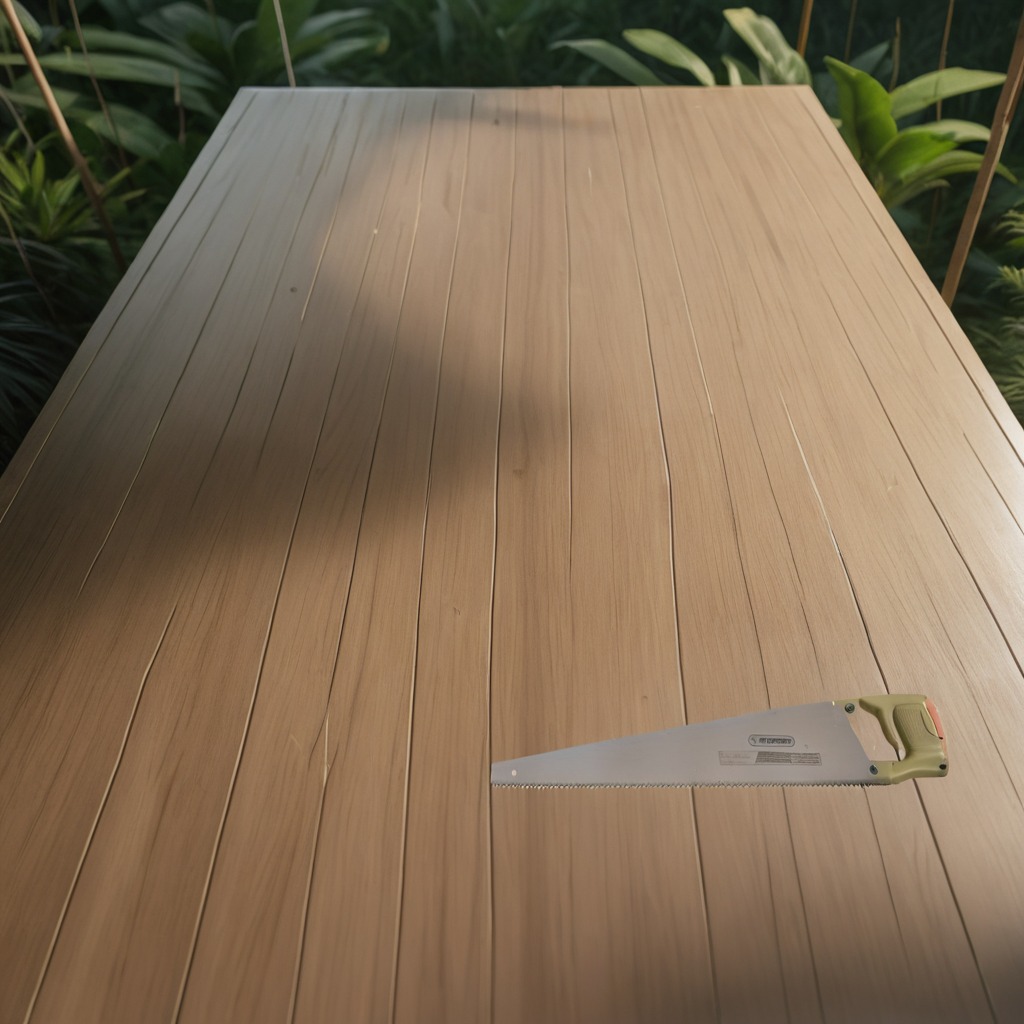
A handheld metal saw is lying on a wooden table inside a jungle field workshop tent.